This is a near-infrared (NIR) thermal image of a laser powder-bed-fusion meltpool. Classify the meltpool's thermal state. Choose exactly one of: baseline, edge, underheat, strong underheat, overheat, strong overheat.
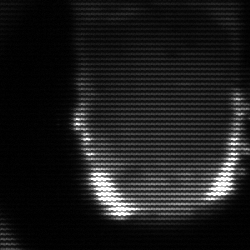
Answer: baseline